Describe the contrast between these two images.
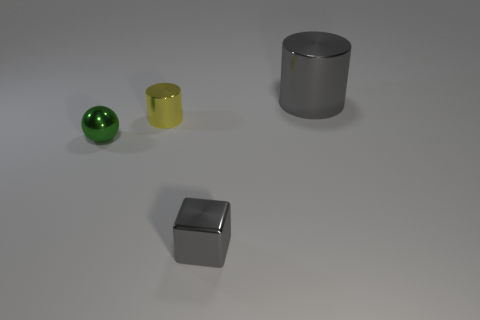
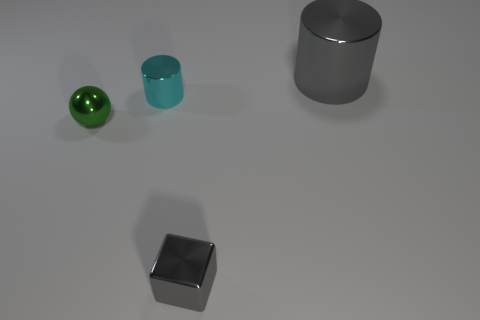
the tiny cylinder became cyan
the small yellow thing became cyan
the yellow cylinder turned cyan
the yellow metallic object turned cyan
the small yellow metallic cylinder to the left of the big object turned cyan
the tiny yellow shiny cylinder that is left of the small gray shiny object changed to cyan
the tiny yellow metal cylinder that is left of the tiny gray block became cyan